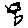
Label: flower